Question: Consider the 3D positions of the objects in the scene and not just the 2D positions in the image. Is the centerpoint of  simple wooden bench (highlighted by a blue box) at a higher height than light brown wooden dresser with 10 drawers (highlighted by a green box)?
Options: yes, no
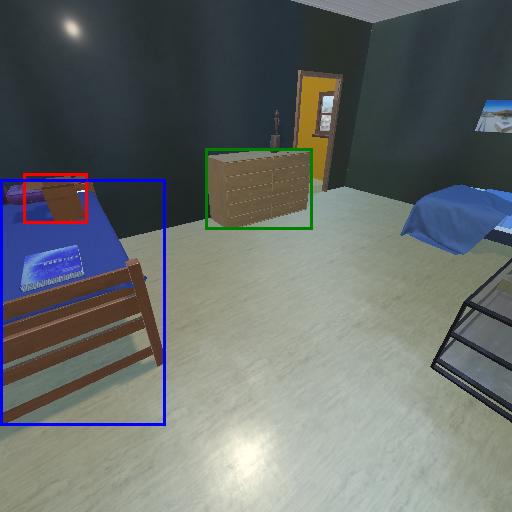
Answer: yes